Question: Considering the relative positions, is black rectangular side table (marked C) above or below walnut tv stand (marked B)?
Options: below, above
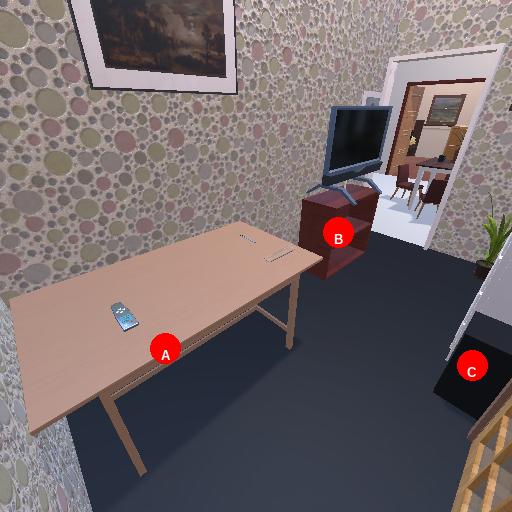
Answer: below